Interaction volume radius: 5 \u00c5
Interaction volume height: 15 \u00c5
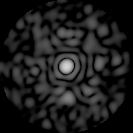
Disorder parameter: 0.7958